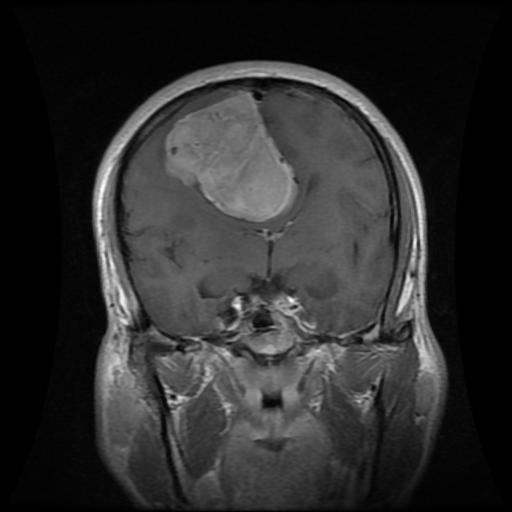
Label: meningioma